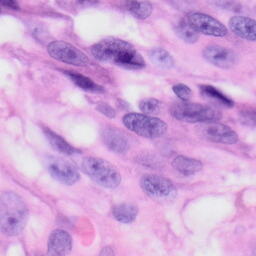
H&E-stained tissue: Skin